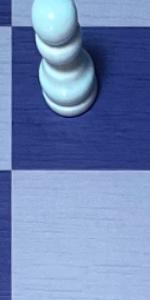
Label: Empty